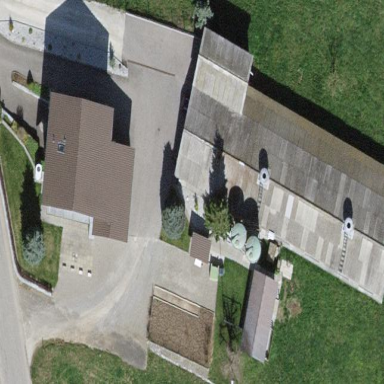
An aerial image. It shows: Farmyard area.